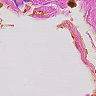
Metastatic tissue present: no